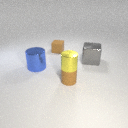
small brown rubber cylinder in front of large gray metal cube